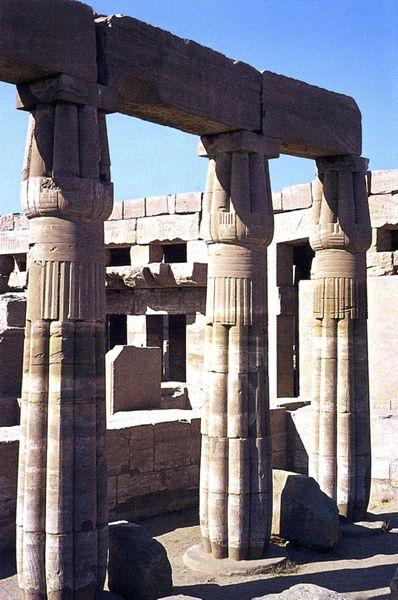
Titel: Karnak, Tempel des Amun, unter König Thutmosis III.
Künstler: Thutmosis III.
Standort: Karnak (Afrika - Ägypten)
Schlagwörter: blau, felsen, himmel, schatten, weiß, grau, licht, marmor, schwarz, säule, säulen, zeichen, gebäude, alt, sockel, stein, steine, sonne, relief, schrift, heiß, fels, mauer, wolkenlos, balken, durchgang, schriftzeichen, foto, fugen, ruine, gerüst, palast, denkmal, ruinen, architrav, kapitell, quader, sandstein, grab, antik, griechisch, griechenland, tempel, dorisch, träger, bau, römisch, kapitel, ägypten, akropolis, lotos, dorische, lotus, papyrus, pharao, inkas, karnak, papyrusbündel, hasue, luxortempel, rouine